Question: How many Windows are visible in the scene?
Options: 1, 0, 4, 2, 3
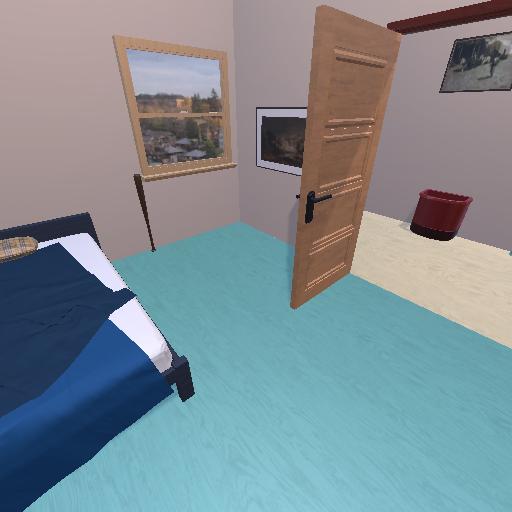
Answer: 1